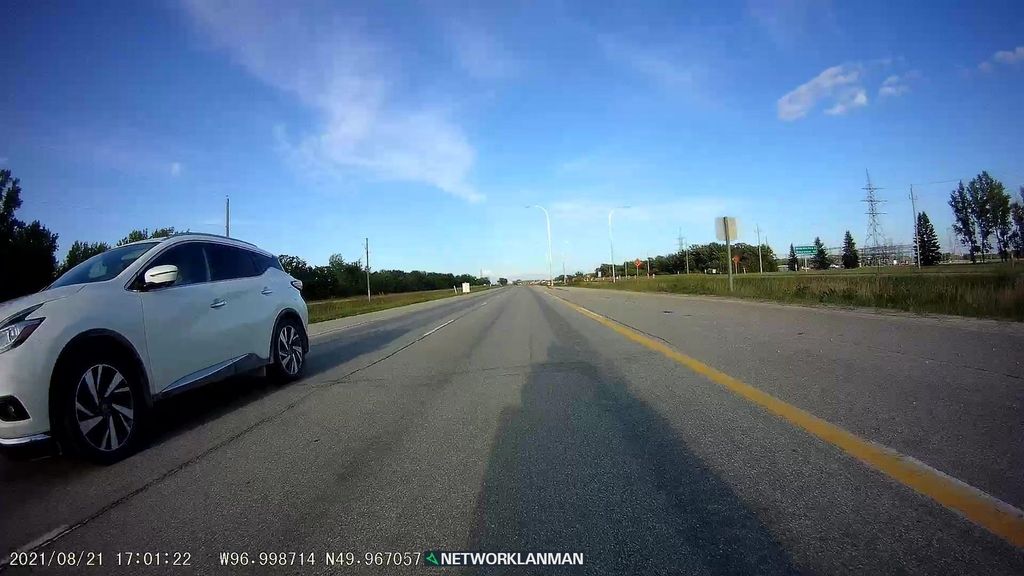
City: winnipeg